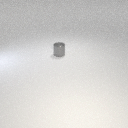
small gray metal cylinder